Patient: sex F, age 68
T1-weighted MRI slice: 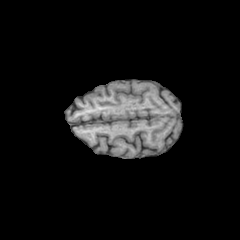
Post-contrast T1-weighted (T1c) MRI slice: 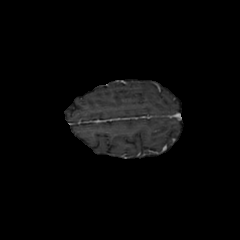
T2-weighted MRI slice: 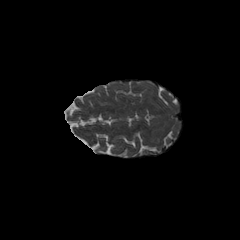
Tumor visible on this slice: no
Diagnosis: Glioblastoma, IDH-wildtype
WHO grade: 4